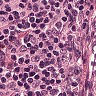
Metastatic tissue present: no